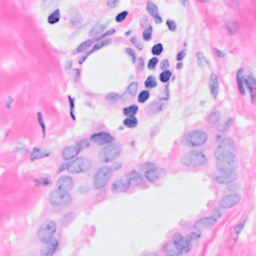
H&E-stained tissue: Breast